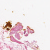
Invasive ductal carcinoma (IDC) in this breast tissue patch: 0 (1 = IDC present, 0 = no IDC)